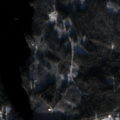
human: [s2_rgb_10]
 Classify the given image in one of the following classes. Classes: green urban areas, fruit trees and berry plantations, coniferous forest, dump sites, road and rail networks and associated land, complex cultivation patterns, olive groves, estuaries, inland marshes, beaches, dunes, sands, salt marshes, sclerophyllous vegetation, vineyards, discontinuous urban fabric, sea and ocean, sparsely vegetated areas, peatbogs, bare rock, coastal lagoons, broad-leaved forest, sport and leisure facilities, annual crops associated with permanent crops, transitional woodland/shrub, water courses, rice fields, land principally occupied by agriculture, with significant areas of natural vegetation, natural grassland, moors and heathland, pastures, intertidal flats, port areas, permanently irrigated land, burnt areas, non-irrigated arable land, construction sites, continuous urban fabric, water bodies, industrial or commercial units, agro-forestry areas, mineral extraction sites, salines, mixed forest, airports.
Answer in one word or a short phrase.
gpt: land principally occupied by agriculture, with significant areas of natural vegetation, coniferous forest, mixed forest, transitional woodland/shrub, water bodies